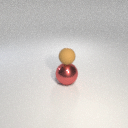
large red metal sphere below small brown rubber sphere